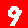
Digit: 9